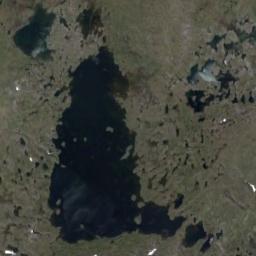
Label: lake